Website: apple
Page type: account-selection
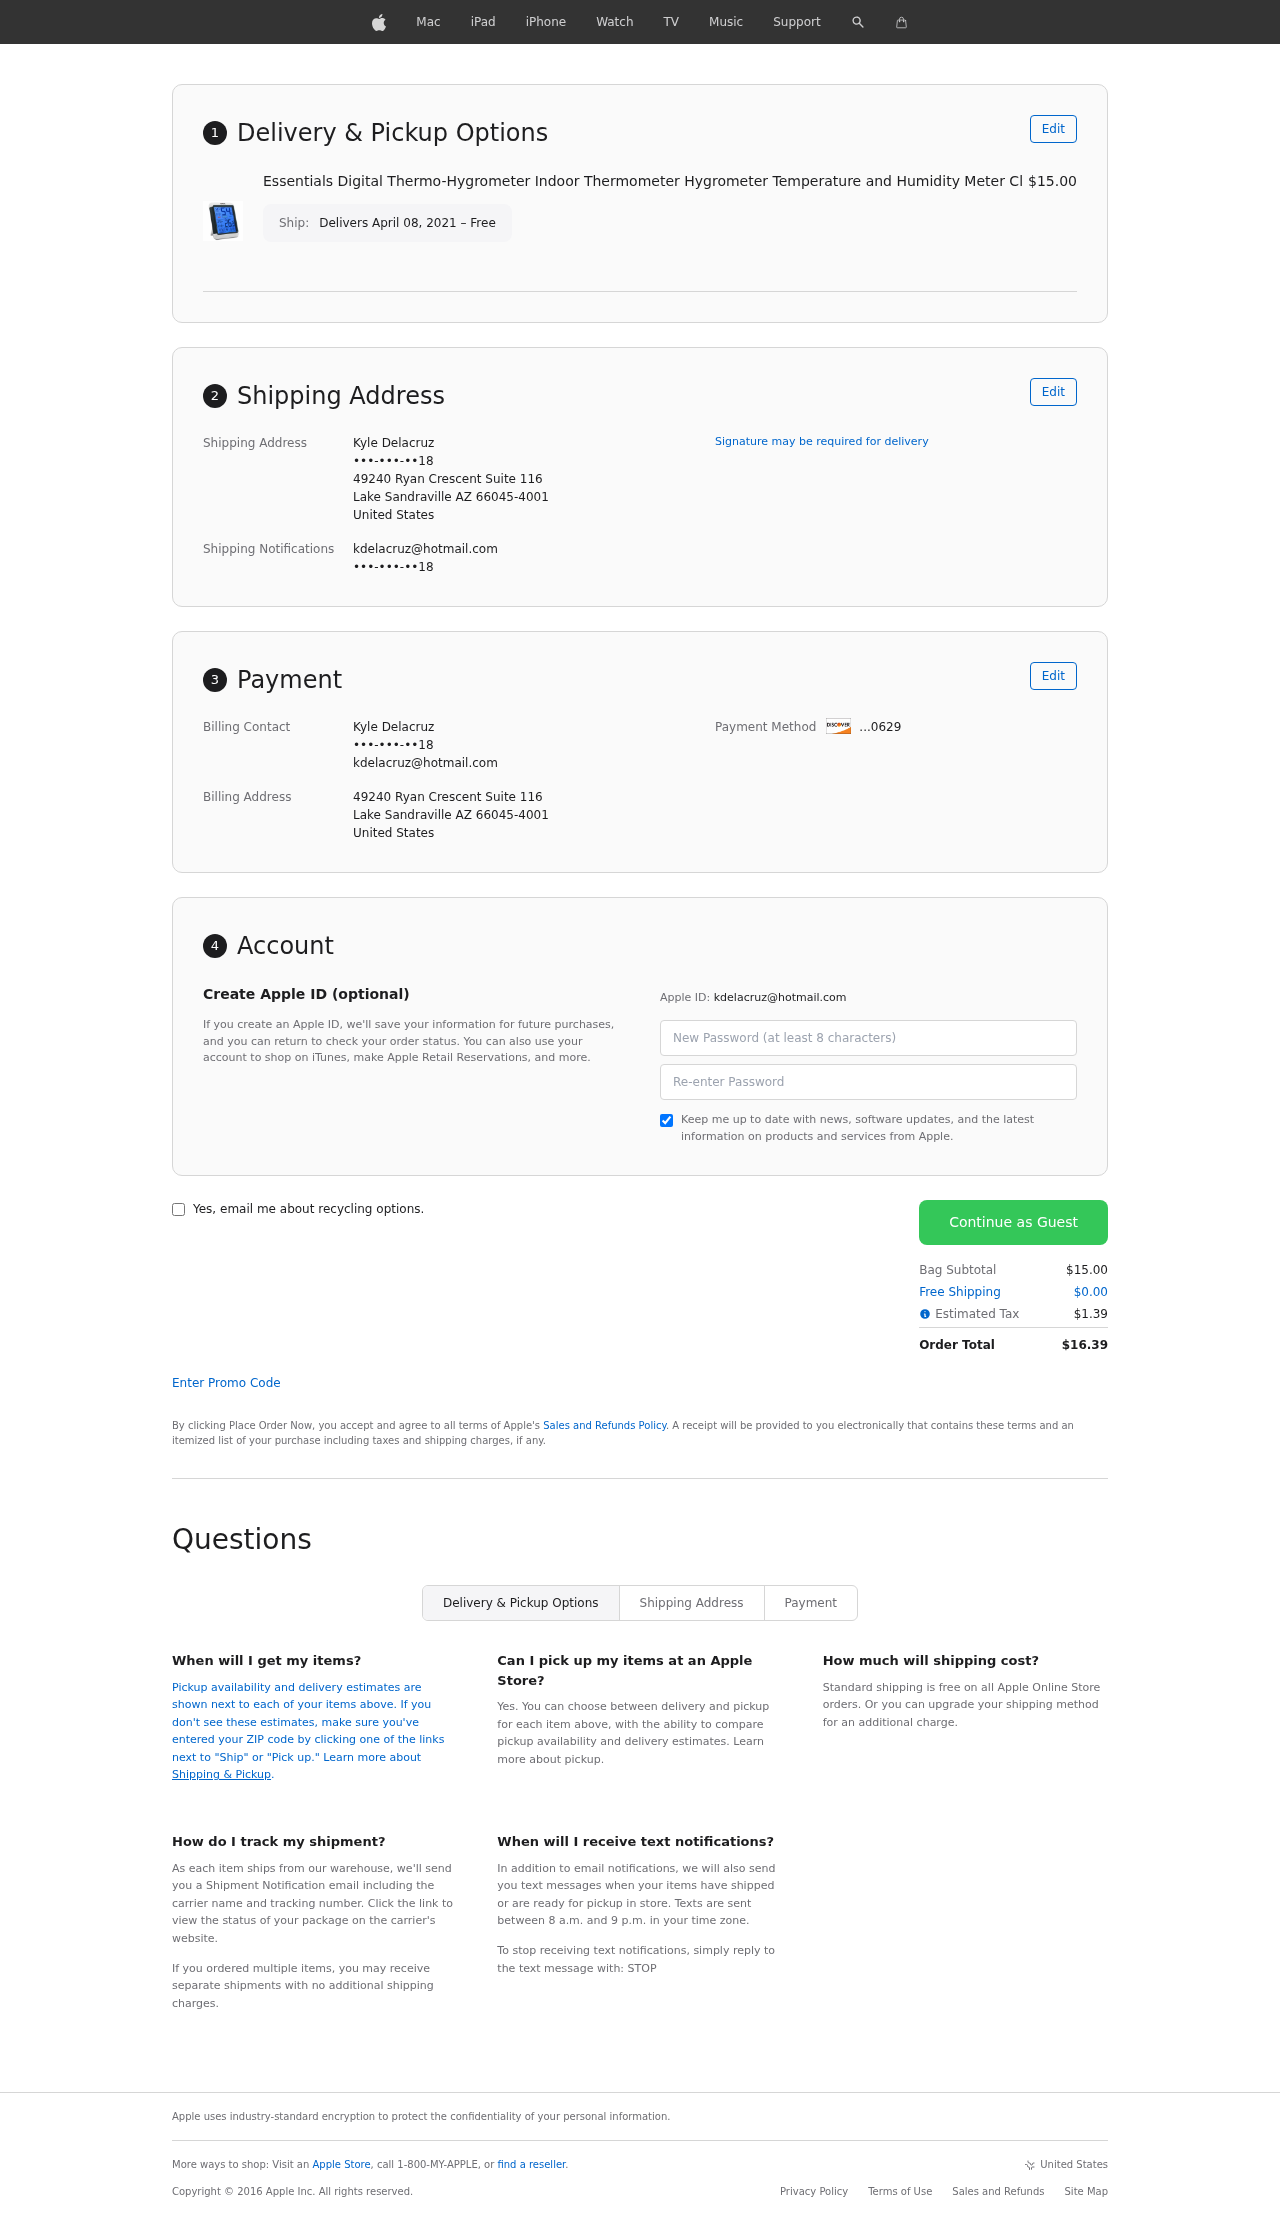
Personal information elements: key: PII_CARD_LAST4
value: ...0629
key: PII_CITY
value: Lake Sandraville
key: PII_COUNTRY
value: United States
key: PII_EMAIL
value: kdelacruz@hotmail.com
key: PII_FULLNAME
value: Kyle Delacruz
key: PII_PHONE
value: •••-•••-••18
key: PII_POSTCODE_FULL
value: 66045-4001
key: PII_POSTCODE_FULL
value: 66045
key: PII_STATE_ABBR
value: AZ
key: PII_STREET
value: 49240 Ryan Crescent Suite 116
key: PII_PHONE2
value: •••-•••-••18
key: PII_FIRSTNAME
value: Kyle
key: PII_LASTNAME
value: Delacruz
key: PII_FULLNAME2
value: Kyle Delacruz
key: PII_FULLNAME3
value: Kyle Delacruz
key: PII_FIRSTNAME2
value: Kyle
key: PII_FIRSTNAME3
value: Kyle
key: PII_LASTNAME2
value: Delacruz
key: PII_LASTNAME3
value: Delacruz
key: PII_FIRSTNAME_DERIVED
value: Kyle
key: PII_LASTNAME_DERIVED
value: Delacruz
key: PII_FULLNAME_DERIVED
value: Kyle Delacruz
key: PII_NAME_FULL_DERIVED
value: Kyle Delacruz
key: PII_PHONE3
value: •••-•••-••18
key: PII_EMAIL2
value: kdelacruz@hotmail.com
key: PII_EMAIL3
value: kdelacruz@hotmail.com
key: PII_STREET2
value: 49240 Ryan Crescent Suite 116
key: PII_POSTCODE
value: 66045
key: PII_POSTCODE_EXT
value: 4001
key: PII_POSTCODE_NUMERIC
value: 66045
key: PII_POSTCODE_EXT_NUMERIC
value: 4001
Product elements: key: PRODUCT1_NAME
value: Essentials Digital Thermo-Hygrometer Indoor Thermometer Hygrometer Temperature and Humidity Meter Cl
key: PRODUCT1_PRICE
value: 15
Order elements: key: ORDER_DELIVERY_DATE
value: Delivers April 08, 2021 – Free
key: ORDER_SUBTOTAL
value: $15.00
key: ORDER_SHIPPING_COST
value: $0.00
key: ORDER_TAX
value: $1.39
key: ORDER_TOTAL
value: $16.39